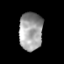
Tissue: prostate
Cell type: T cells
Senescence score: 0.2902
Nuclear area (px): 876
Mean DAPI intensity: 158.702